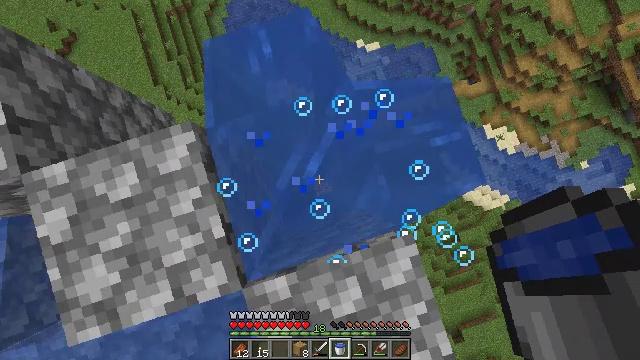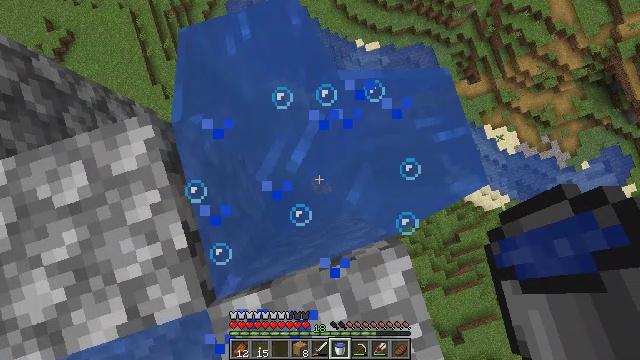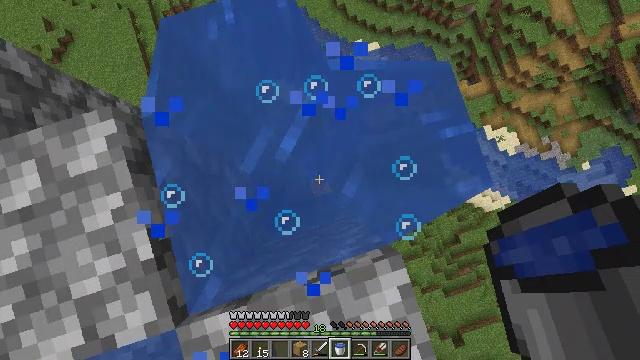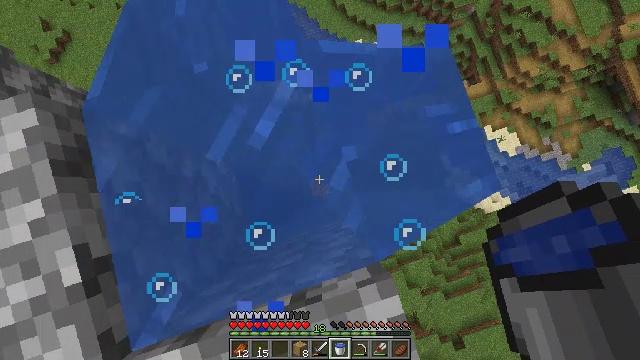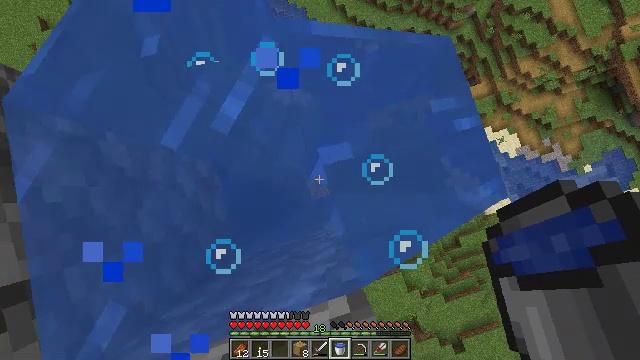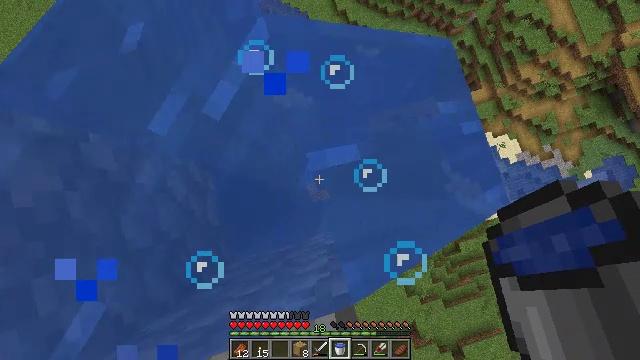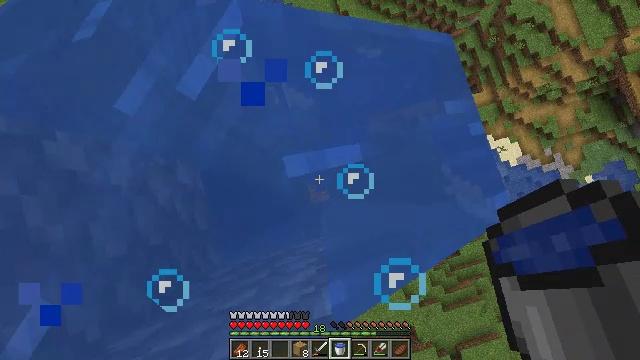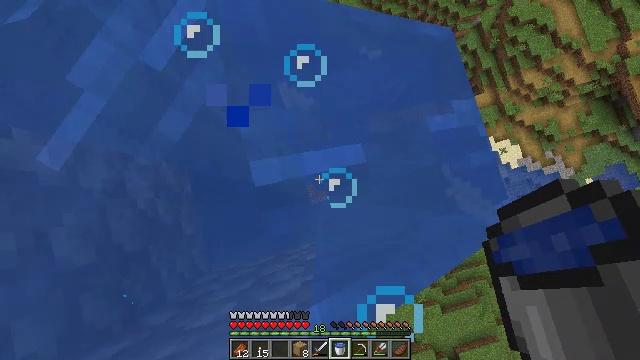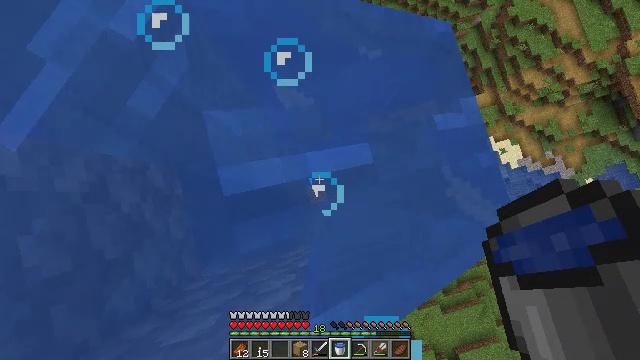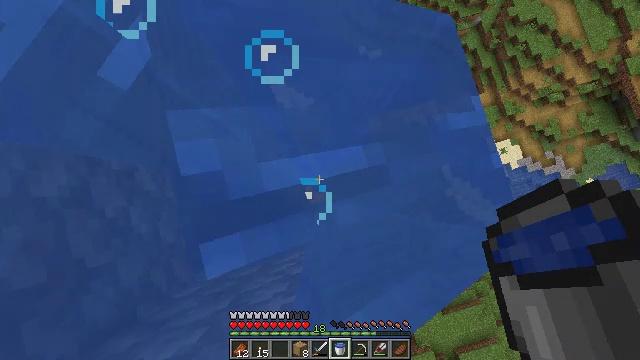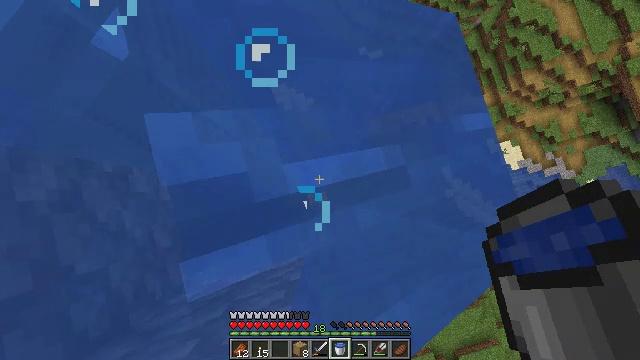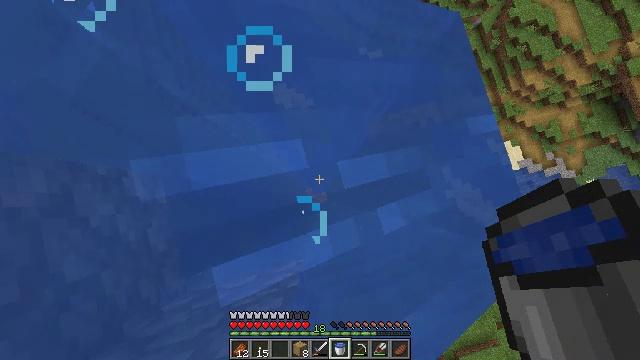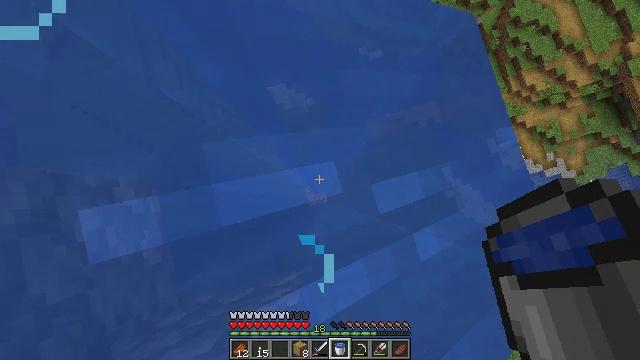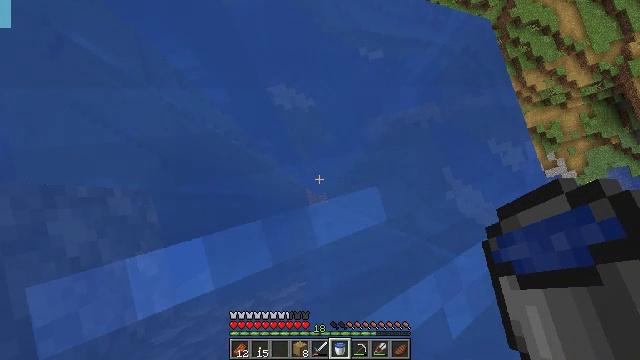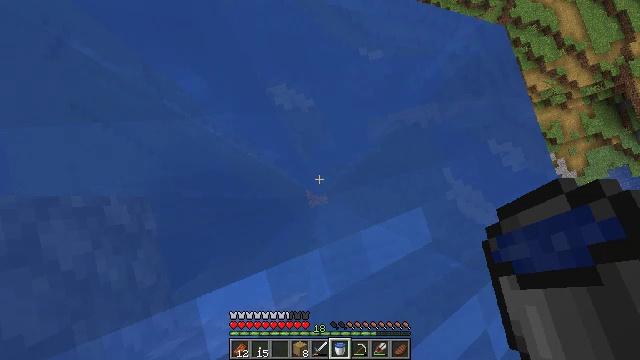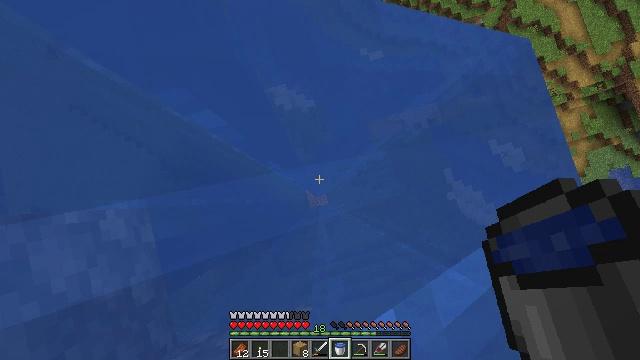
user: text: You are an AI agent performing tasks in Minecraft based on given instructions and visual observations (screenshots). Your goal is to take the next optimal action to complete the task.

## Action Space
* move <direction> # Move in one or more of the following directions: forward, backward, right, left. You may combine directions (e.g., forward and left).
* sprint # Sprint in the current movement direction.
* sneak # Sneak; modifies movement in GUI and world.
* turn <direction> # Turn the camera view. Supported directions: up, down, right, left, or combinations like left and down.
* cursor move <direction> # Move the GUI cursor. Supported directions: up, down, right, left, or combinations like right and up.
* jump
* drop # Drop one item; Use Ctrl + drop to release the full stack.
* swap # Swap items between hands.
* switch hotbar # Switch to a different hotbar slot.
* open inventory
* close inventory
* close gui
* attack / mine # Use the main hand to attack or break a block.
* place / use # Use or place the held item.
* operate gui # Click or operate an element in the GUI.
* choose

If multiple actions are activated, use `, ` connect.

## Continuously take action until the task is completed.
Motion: motion action
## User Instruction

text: Craft a cooked beef on the furnace.
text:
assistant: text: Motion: no_op
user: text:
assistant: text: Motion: no_op
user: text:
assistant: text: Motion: no_op
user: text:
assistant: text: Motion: no_op
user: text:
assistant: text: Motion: no_op
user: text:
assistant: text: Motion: no_op
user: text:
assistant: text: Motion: no_op
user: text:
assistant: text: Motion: no_op
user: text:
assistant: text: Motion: move left
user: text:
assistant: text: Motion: move forward and move left
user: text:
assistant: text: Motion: move forward and move left
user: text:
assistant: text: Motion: move forward and move left
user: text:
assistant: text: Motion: move forward and move left
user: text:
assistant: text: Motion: move forward and move left
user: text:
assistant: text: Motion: move forward and move left
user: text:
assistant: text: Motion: move forward and move left
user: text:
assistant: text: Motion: move forward and move left
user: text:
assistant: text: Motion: move forward
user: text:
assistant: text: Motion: no_op
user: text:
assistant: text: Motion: no_op
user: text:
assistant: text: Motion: no_op
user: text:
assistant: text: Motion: no_op
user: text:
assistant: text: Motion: no_op
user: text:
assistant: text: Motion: no_op
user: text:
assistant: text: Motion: no_op
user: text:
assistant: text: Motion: no_op
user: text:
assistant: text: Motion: no_op
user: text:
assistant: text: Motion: move left
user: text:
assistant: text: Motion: move forward and move left
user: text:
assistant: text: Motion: move forward and move left